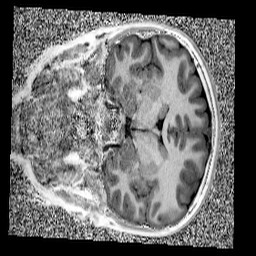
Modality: UNIT1
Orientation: coronal
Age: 12
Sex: male
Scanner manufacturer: siemens
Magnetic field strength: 3 T
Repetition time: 4 s
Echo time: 0.00299 s